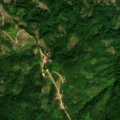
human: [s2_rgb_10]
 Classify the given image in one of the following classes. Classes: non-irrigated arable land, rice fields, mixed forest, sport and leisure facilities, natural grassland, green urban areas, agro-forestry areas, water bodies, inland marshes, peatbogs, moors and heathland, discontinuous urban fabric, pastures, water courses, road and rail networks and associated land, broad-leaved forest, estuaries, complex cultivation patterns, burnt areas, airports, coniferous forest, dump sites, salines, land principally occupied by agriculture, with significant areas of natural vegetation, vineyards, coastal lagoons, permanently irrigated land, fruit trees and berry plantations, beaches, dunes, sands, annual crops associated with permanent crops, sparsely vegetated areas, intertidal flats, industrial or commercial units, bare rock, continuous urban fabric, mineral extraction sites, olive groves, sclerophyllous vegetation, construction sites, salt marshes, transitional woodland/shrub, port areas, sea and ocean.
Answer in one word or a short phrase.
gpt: broad-leaved forest, transitional woodland/shrub